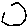
Label: hexagon